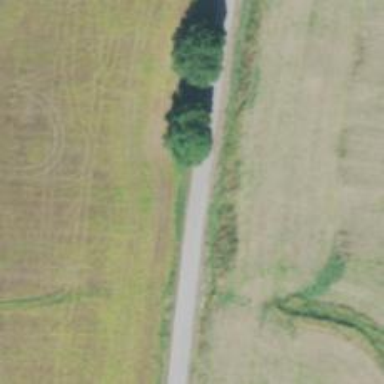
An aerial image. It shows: Unclassified road.